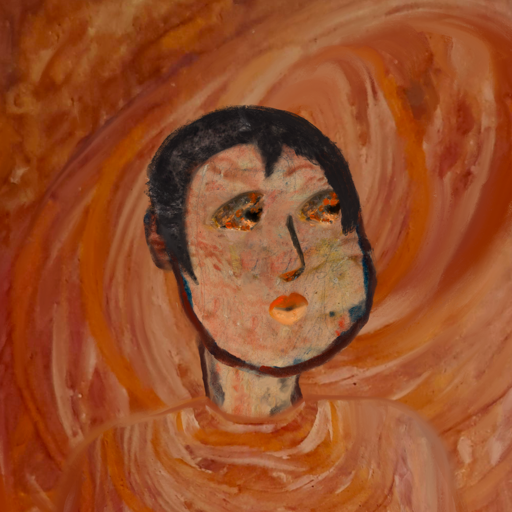
Background: Pious_Lady, Head And Neck Side: Orphan, Face Side: Gypsy_Queen, Bust: Pious_Lady, Hair Side: Roy_Bahadur, Head Accessory: Blank, Second Necklace: Blank, Necklace: Blank, Baby: Blank